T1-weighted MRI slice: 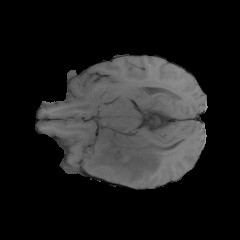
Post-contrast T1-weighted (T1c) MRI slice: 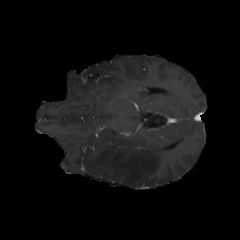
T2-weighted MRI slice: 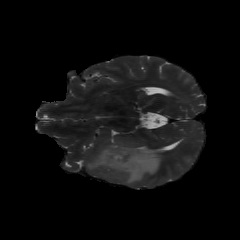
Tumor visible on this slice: yes